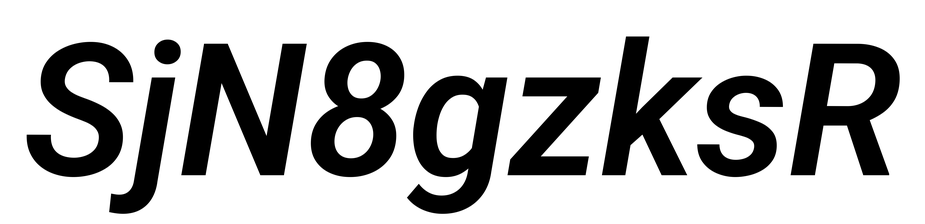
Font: Roboto-Italic_SemiBold_Italic